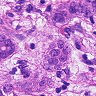
Metastatic tissue present: yes